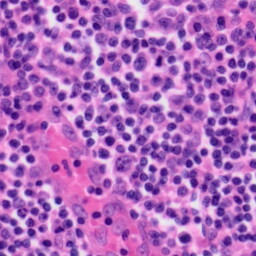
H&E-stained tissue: Tonsil